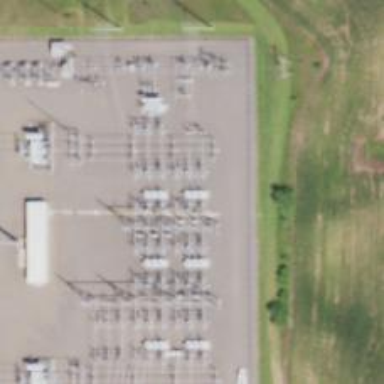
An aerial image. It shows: Switch for power supply.